Chest X-ray:
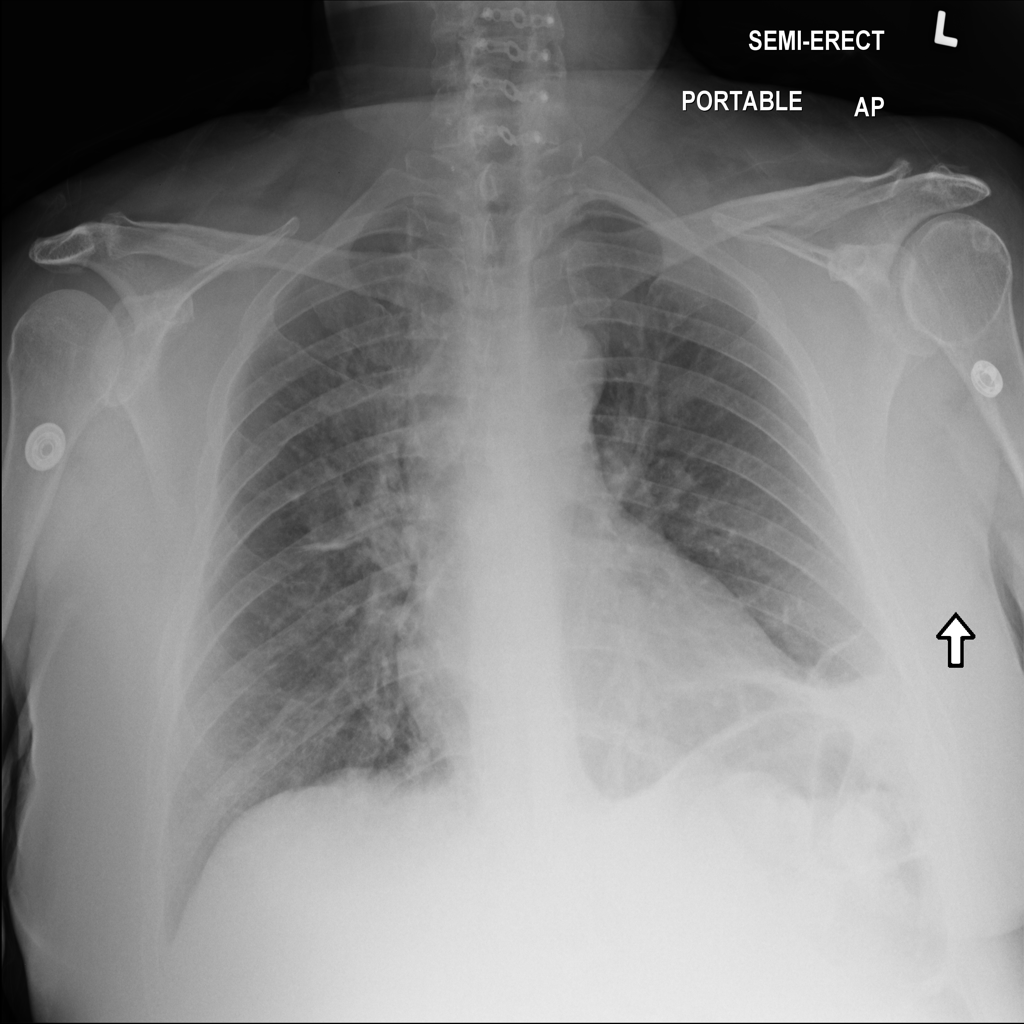
Findings: Atelectasis, Fibrosis
No abnormal finding: no